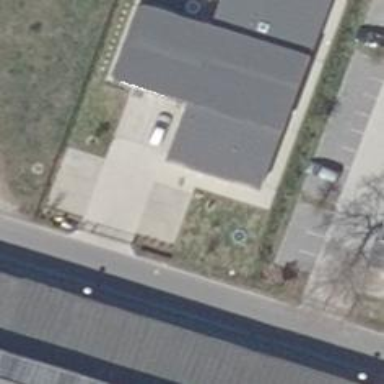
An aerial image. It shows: Commercial building located next to sports center.